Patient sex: M
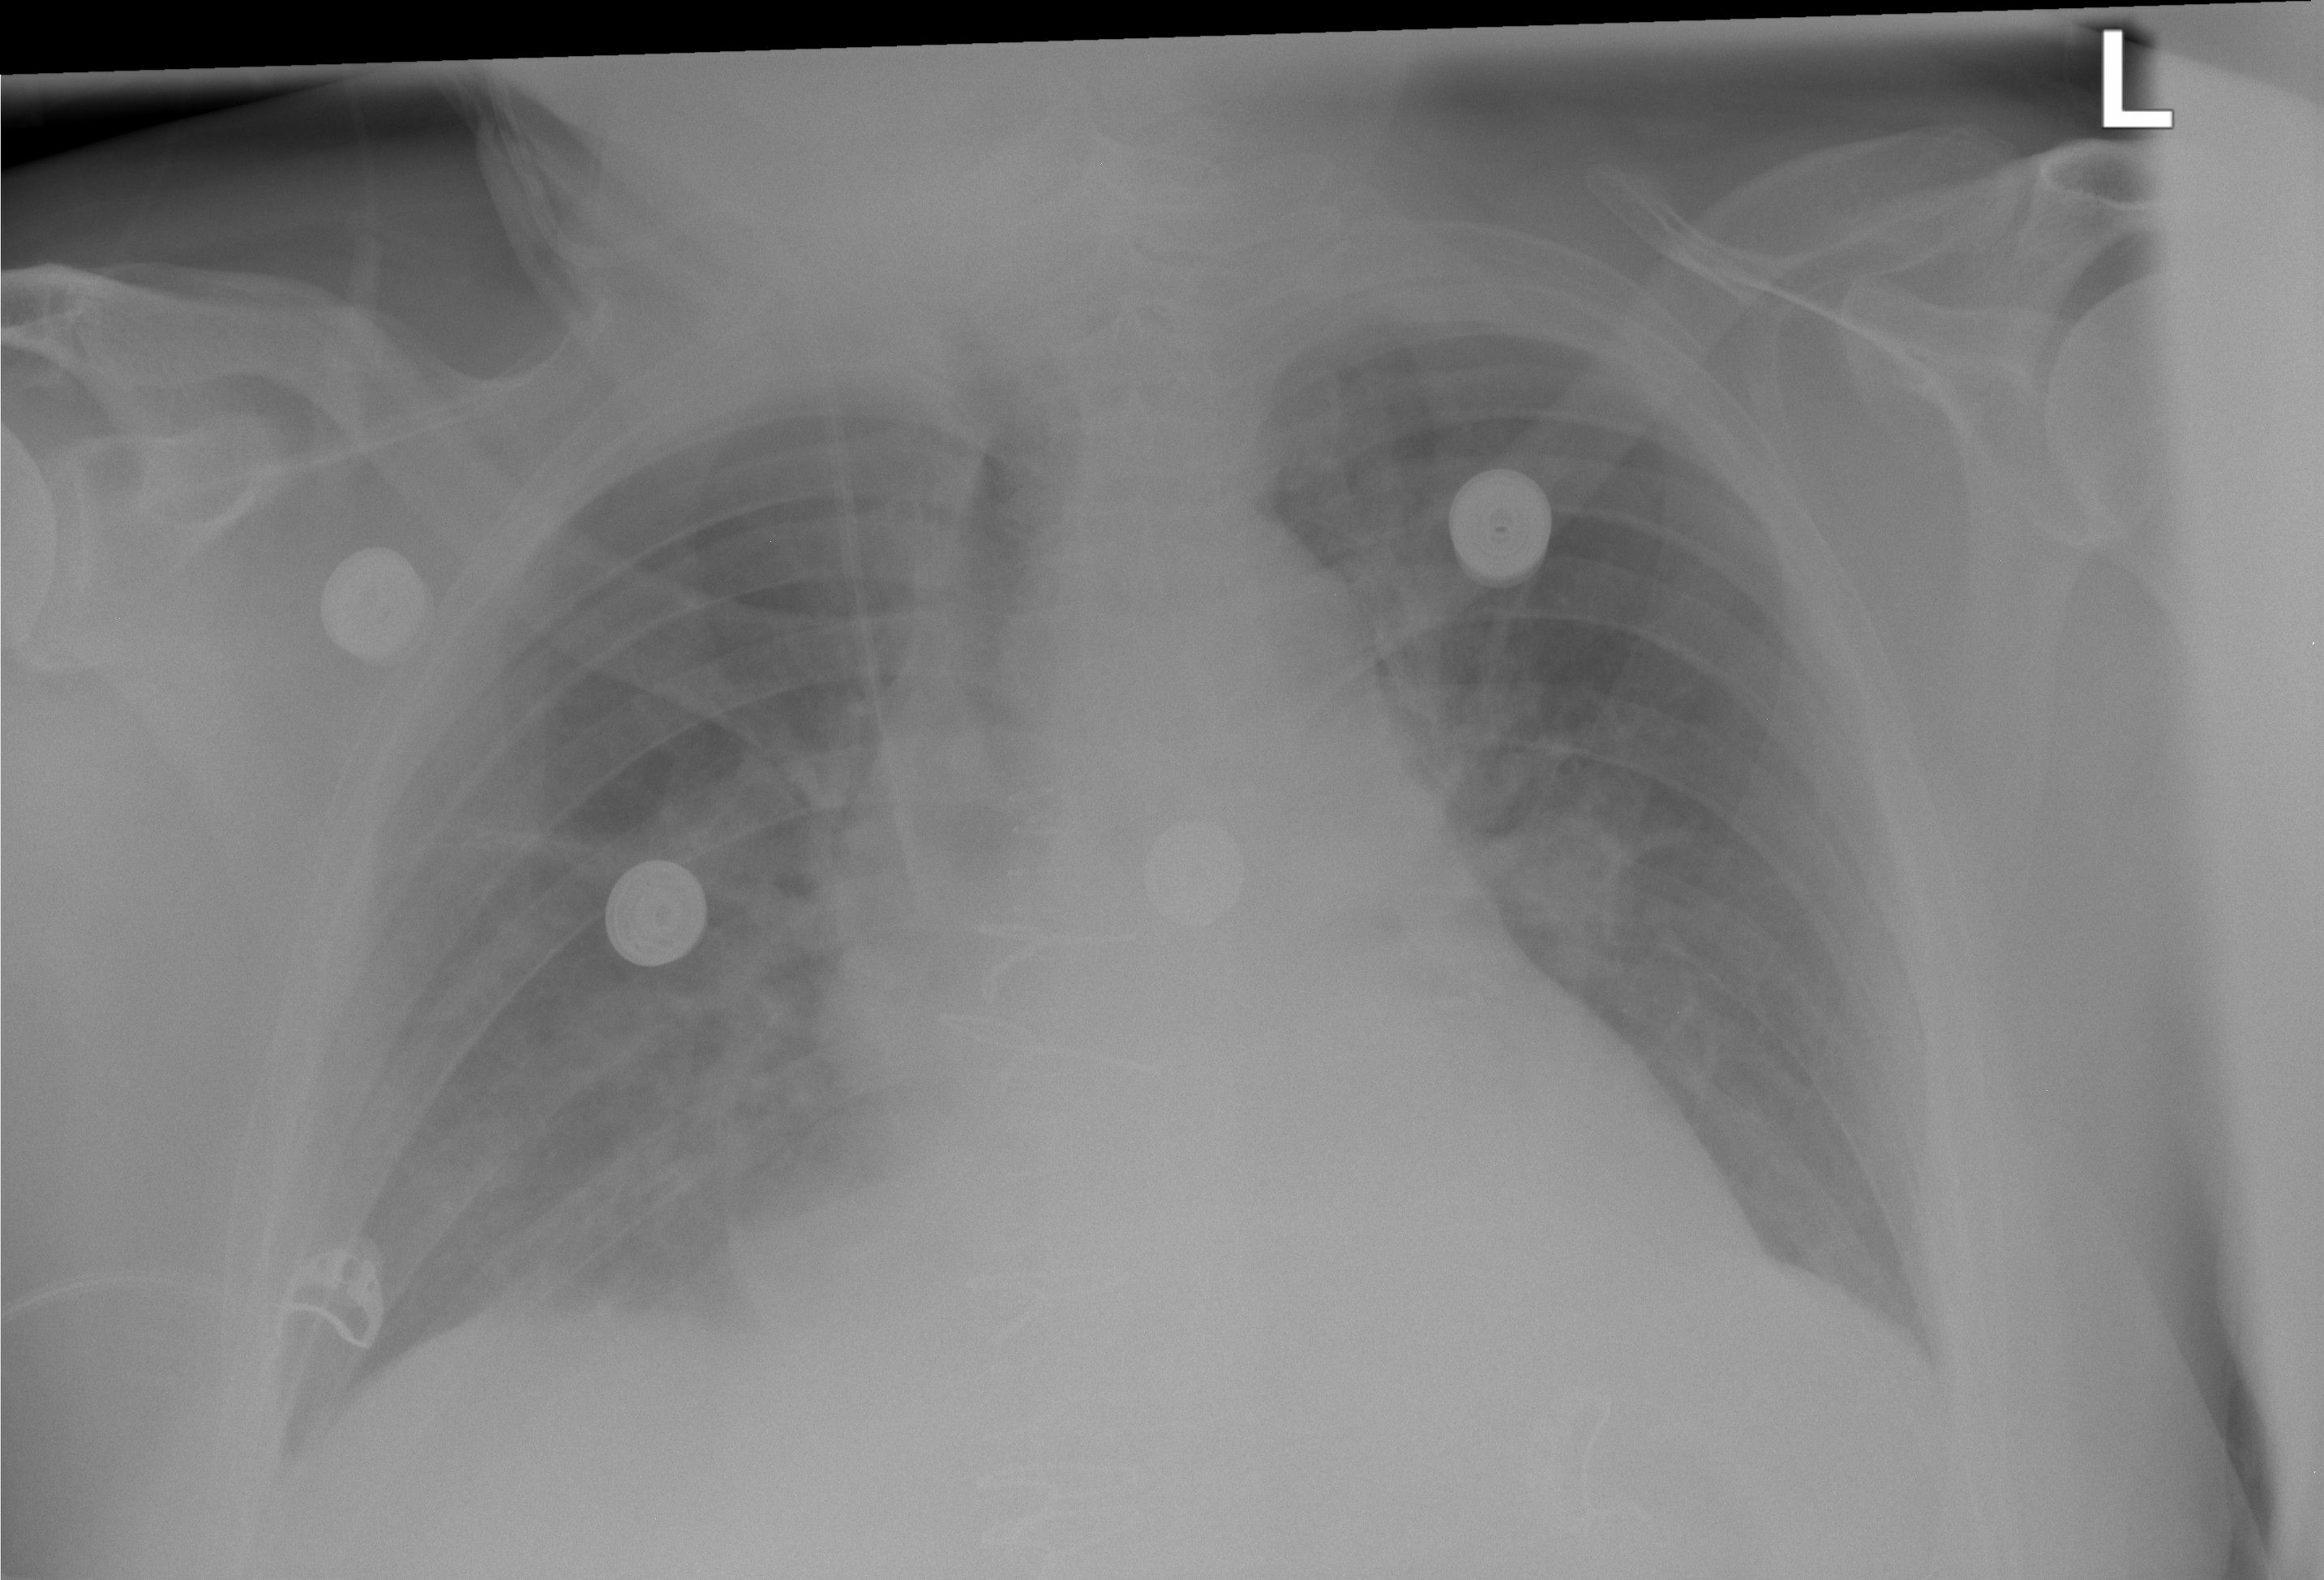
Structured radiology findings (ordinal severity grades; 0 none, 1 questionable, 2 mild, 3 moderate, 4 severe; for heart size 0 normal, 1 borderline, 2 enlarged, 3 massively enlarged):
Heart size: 1
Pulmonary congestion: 0
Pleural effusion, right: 1
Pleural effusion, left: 1
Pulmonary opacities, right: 1
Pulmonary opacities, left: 0
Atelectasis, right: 2
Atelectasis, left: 0